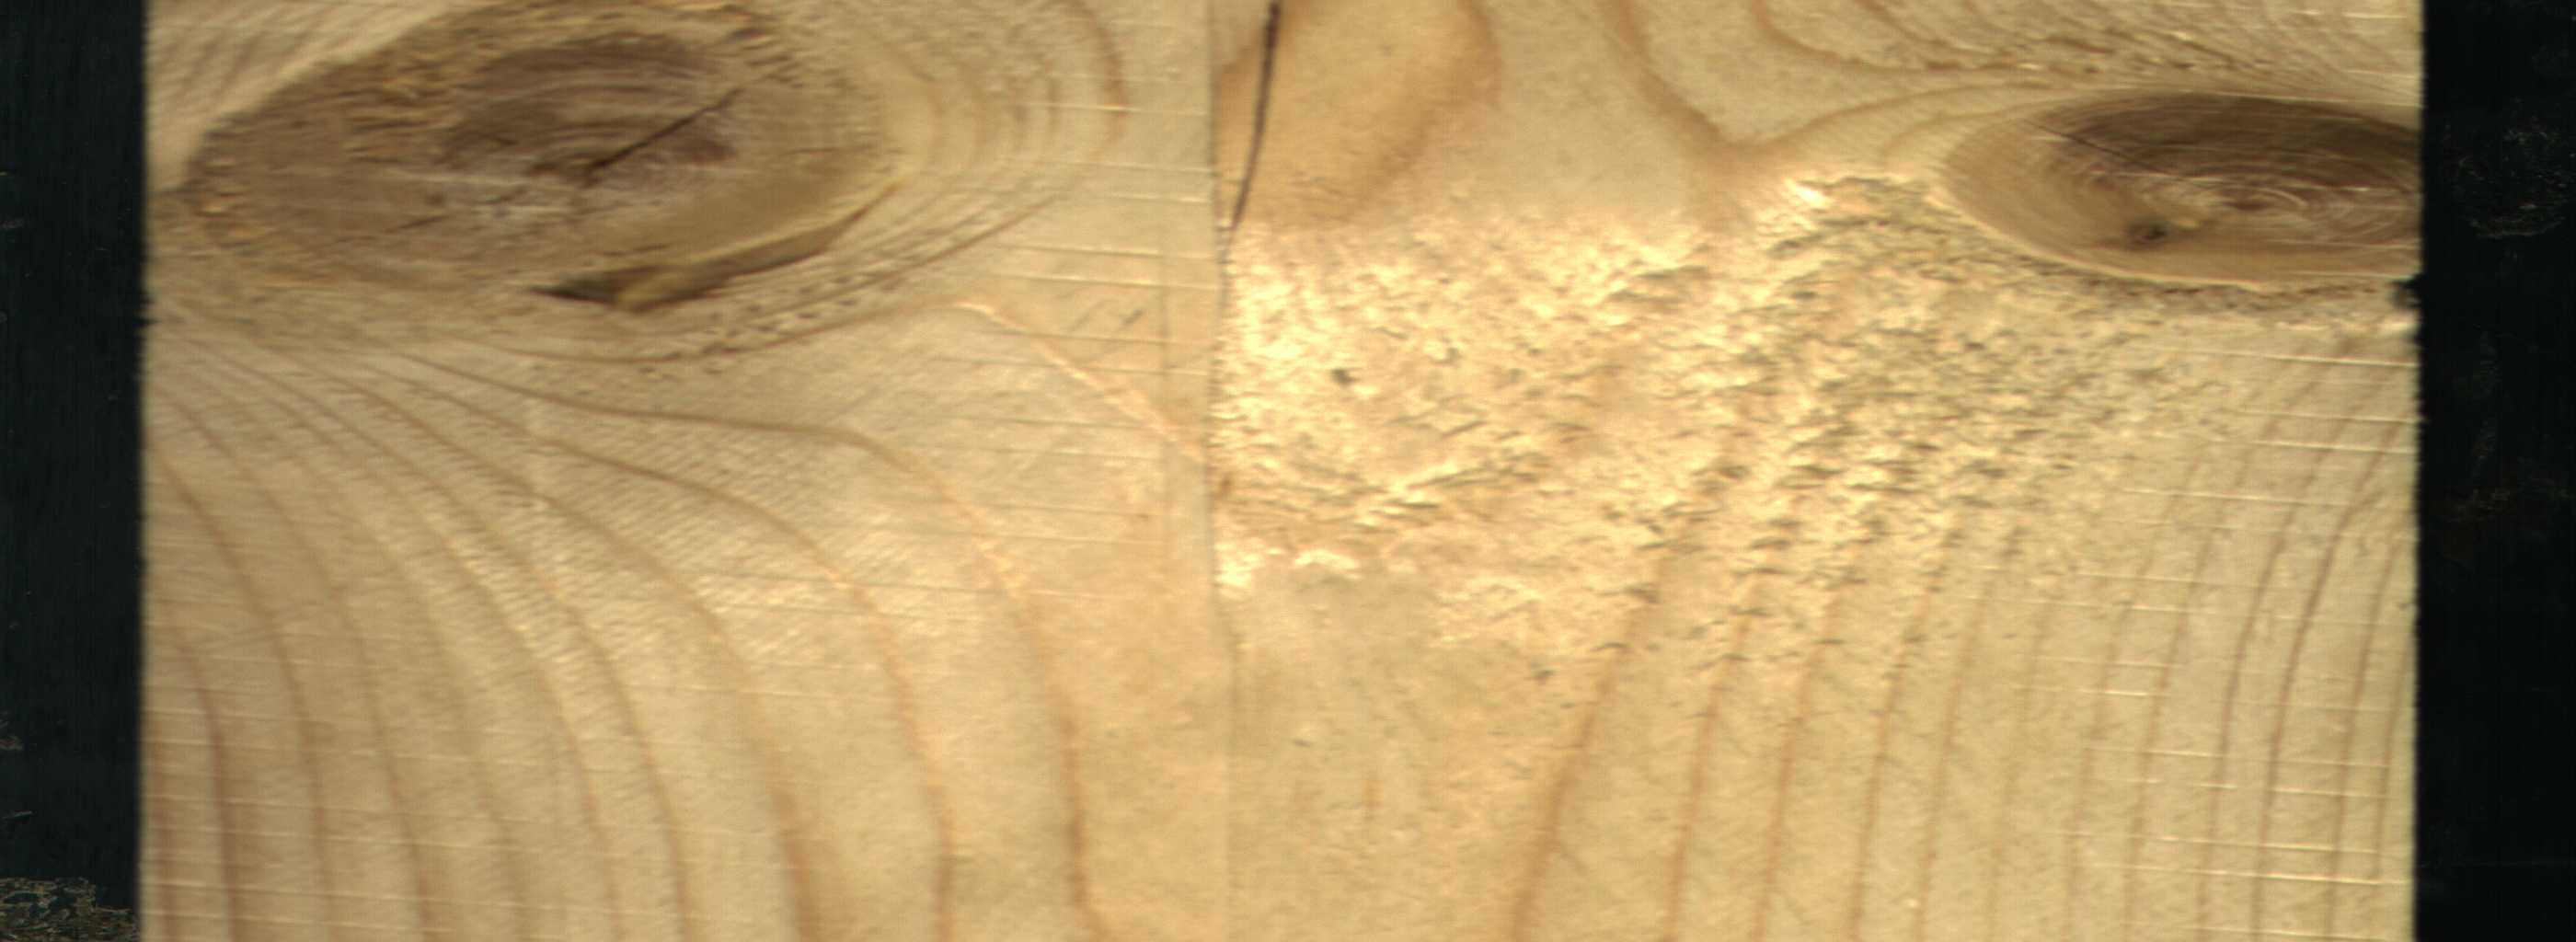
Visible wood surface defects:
Crack
knot_with_crack
Live_Knot